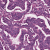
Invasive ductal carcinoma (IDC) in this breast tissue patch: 1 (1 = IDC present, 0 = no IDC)